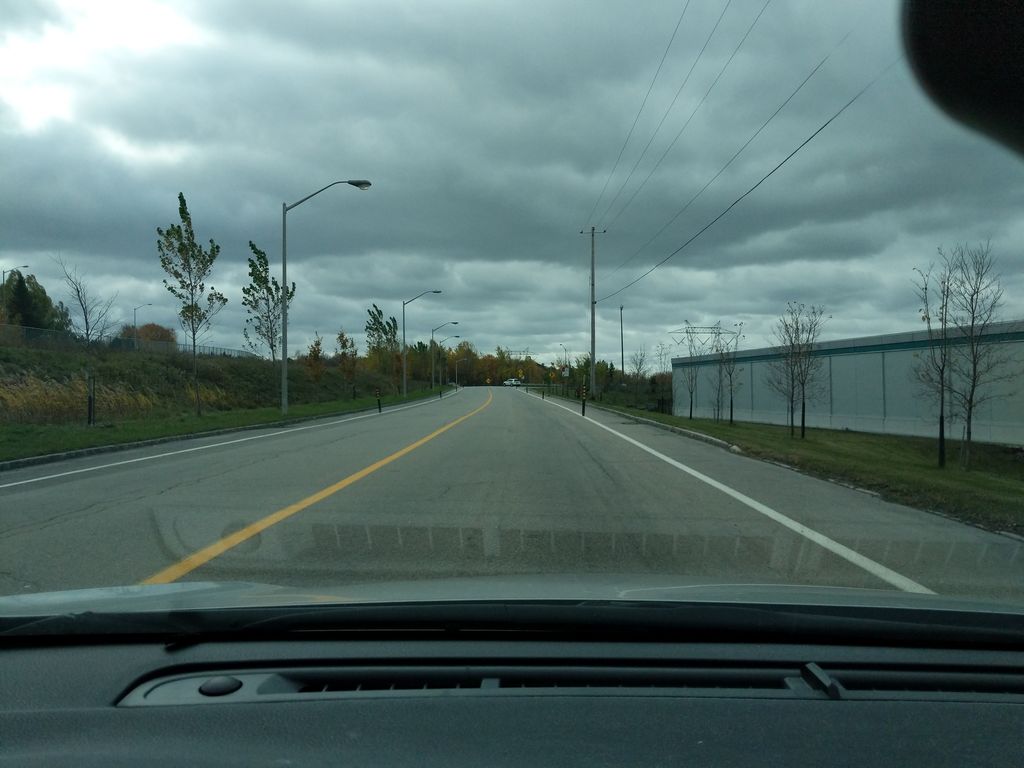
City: quebec_city